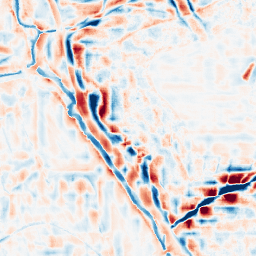
Category: wavelet
Decomposition family: wavelet_reverse_biorthogonal
Decomposition parameters: wavelet: rbio4.4
level: 4
Upsampling method: lanczos
Upsampling parameters: scale: 8
Upsampling scale: 8